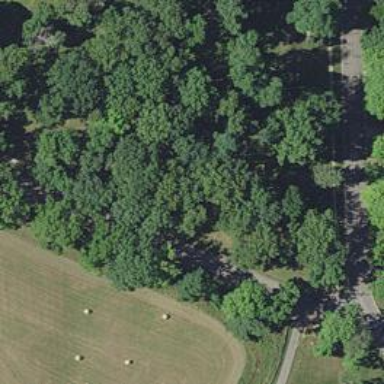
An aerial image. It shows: Disc golf basket.